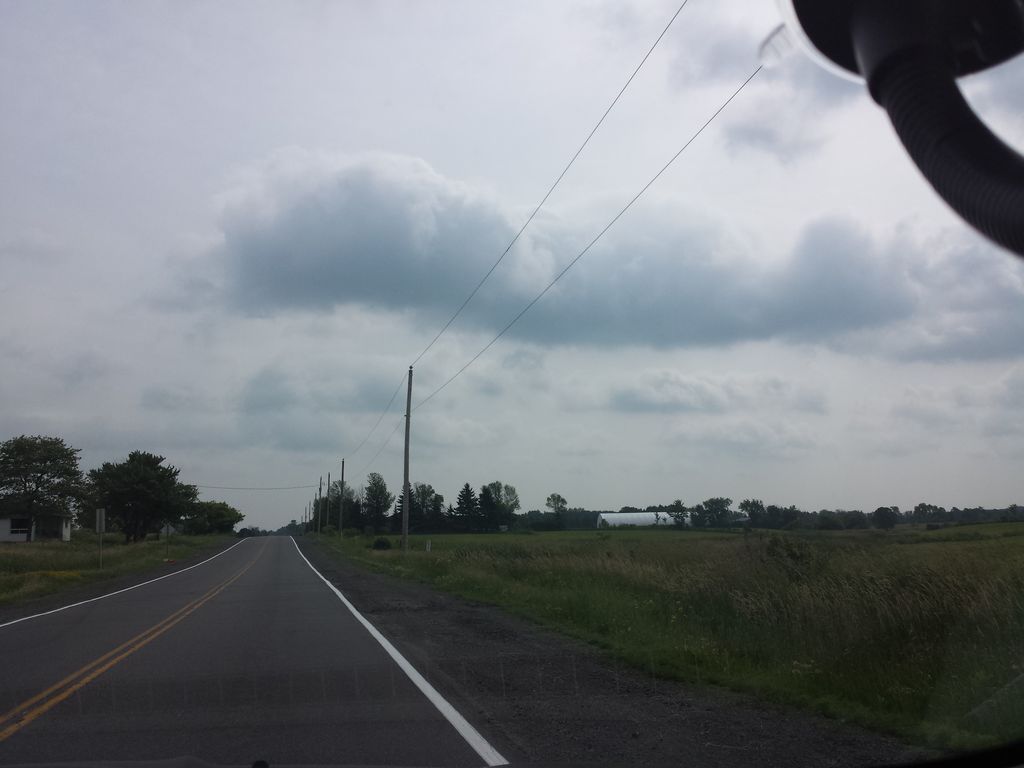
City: ottawa-gatineau